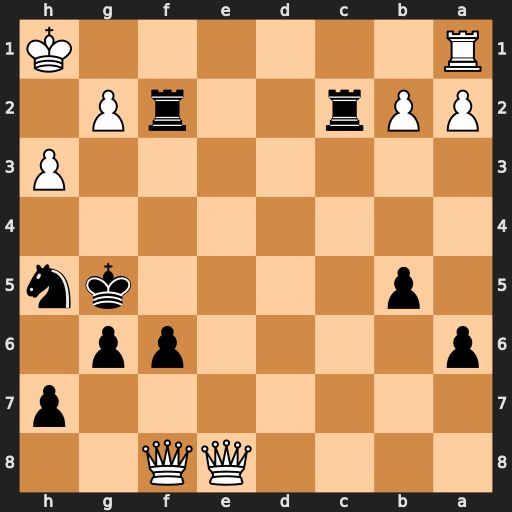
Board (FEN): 4QQ2/7p/p4pp1/1p4kn/8/7P/PPr2rP1/R6K
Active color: b
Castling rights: -
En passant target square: -
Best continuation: Ng3+ Kg1 Rxg2#